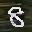
Label: 8